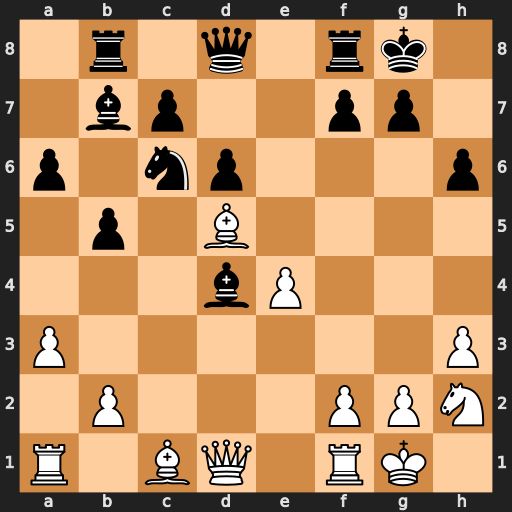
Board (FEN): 1r1q1rk1/1bp2pp1/p1np3p/1p1B4/3bP3/P6P/1P3PPN/R1BQ1RK1
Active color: w
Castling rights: -
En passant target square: -
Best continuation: Bxc6 Bxc6 Qxd4